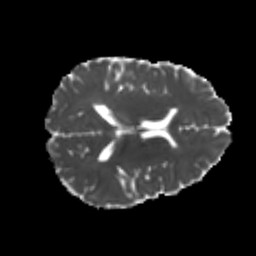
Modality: MD
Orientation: axial
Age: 22
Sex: male
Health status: healthy
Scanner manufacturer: philips
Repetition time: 7.386 s
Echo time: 0.08599 s